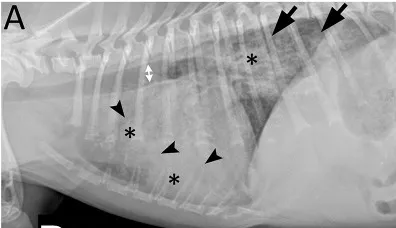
Marked mixed pulmonary pattern with diffuse radiographic lesions in a 7-month-old Miniature Poodle presented with respiratory decompensation while receiving appropriate antimicrobials. Right.
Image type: radiology (x_ray)